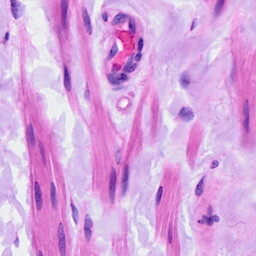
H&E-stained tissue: Ovarian